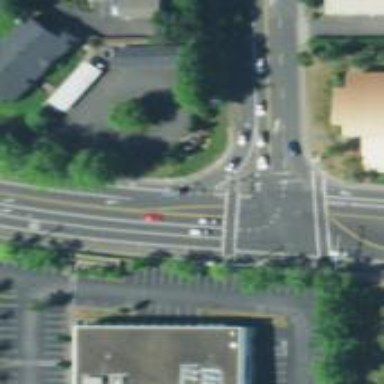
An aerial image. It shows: Footway located on traffic island.